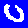
Digit: 0